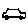
Label: car